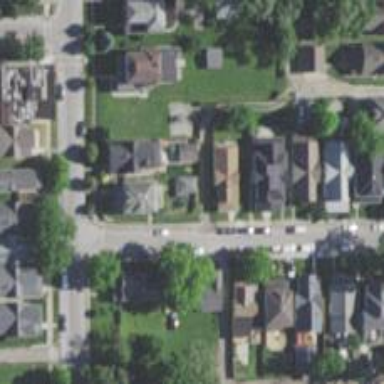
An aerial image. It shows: Neighborhood.